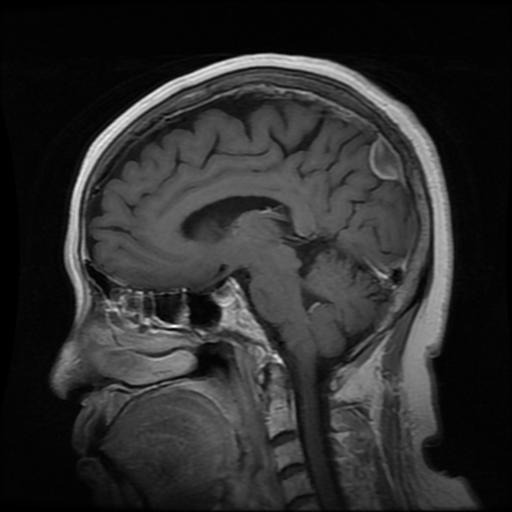
Label: meningioma